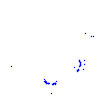
Particle: proton